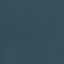
Label: SeaLake